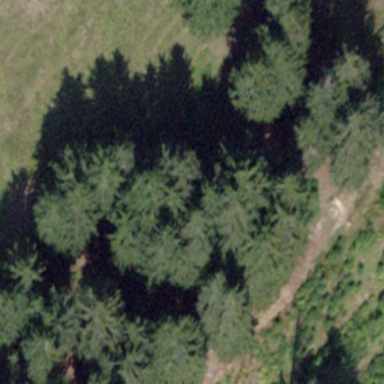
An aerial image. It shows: Forest area.